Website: home-depot
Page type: billing-address
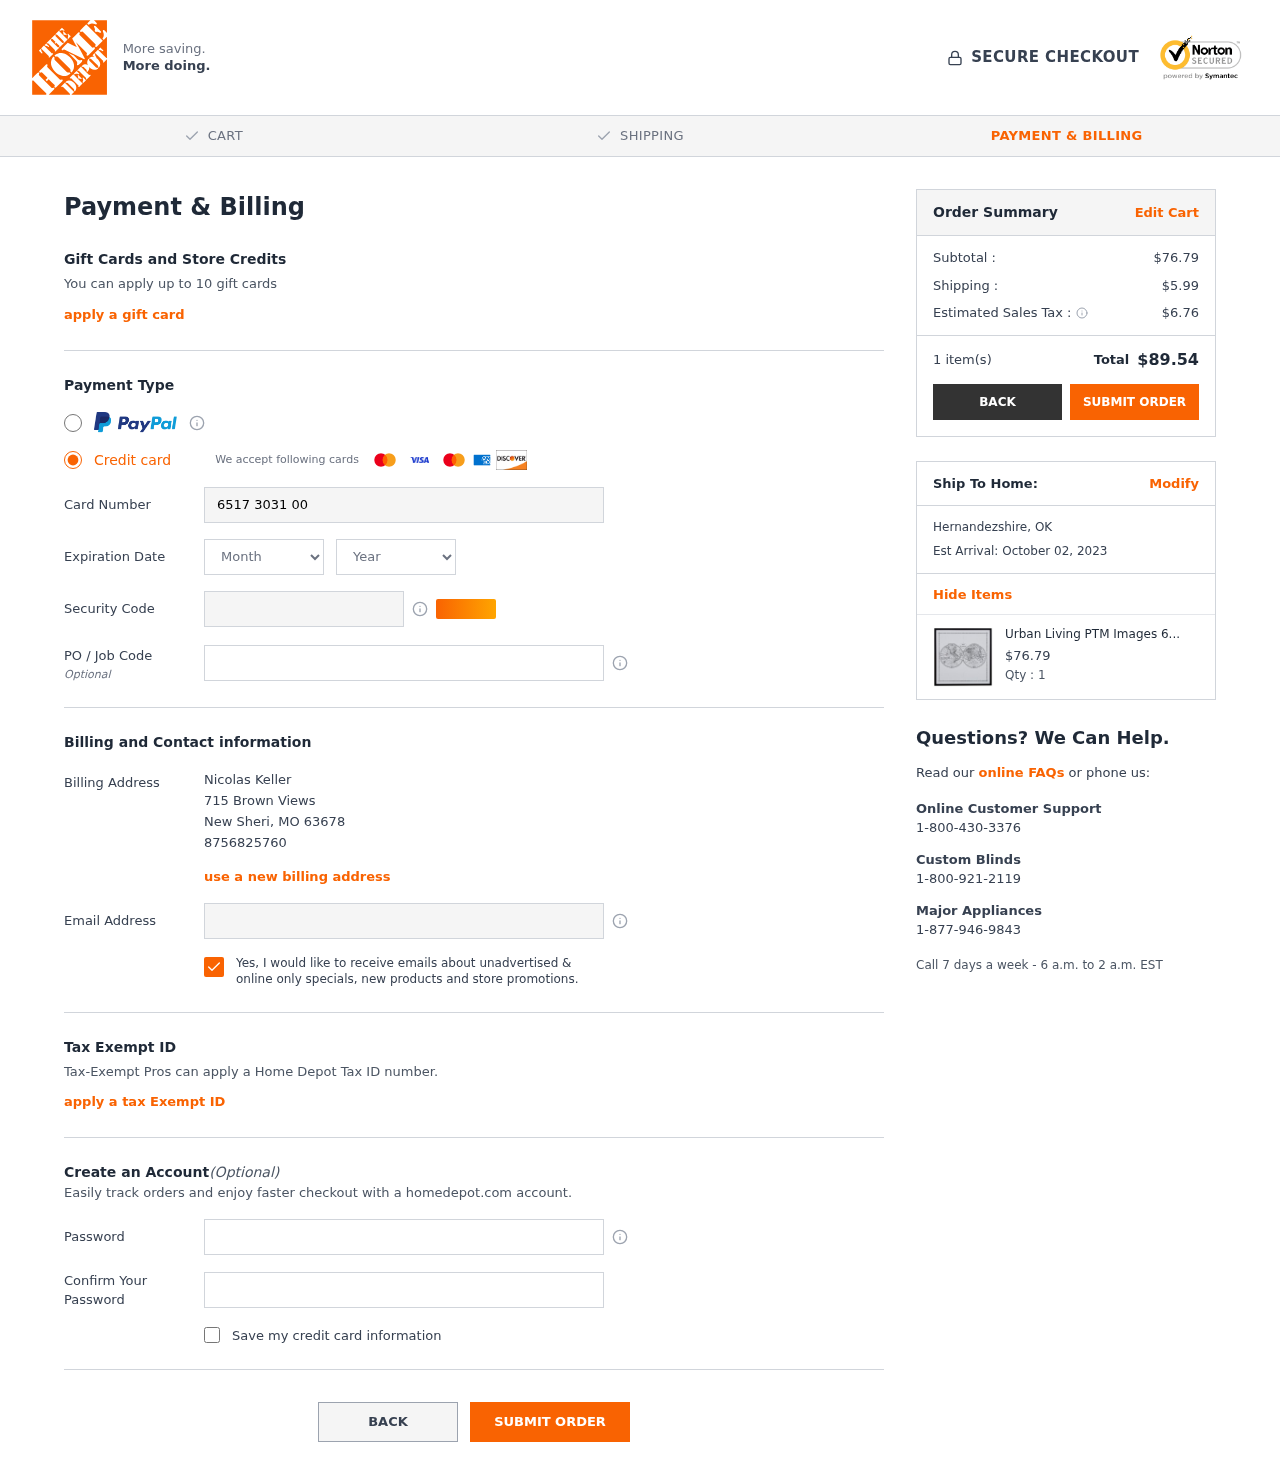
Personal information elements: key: PII_CARD_CVV
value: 501
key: PII_CARD_EXPIRY_MONTH
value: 05
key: PII_CARD_EXPIRY_YEAR
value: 28
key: PII_CARD_NUMBER
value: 6517 3031 0024 7346
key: PII_CITY
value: New Sheri
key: PII_CITY2
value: Hernandezshire
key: PII_EMAIL
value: nicolaskeller@yahoo.com
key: PII_FULLNAME
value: Nicolas Keller
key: PII_JOB_CODE
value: JOB-1196
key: PII_PHONE
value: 8756825760
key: PII_POSTCODE
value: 63678
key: PII_STATE_ABBR
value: MO
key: PII_STATE_ABBR2
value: OK
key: PII_STREET
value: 715 Brown Views
Product elements: key: PRODUCT1_NAME
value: Urban Living PTM Images 6-17329 Collection Inverse Framed giclee Wall Art
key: PRODUCT1_PRICE
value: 76.79
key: PRODUCT1_QUANTITY
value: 1
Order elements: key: ORDER_SUBTOTAL
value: $76.79
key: ORDER_SHIPPING_COST
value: $5.99
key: ORDER_TAX
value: $6.76
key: ORDER_NUM_ITEMS
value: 1 item(s)
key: ORDER_TOTAL
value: $89.54
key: ORDER_DELIVERY_DATE
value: Est Arrival: October 02, 2023